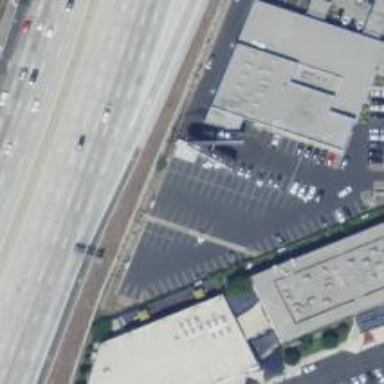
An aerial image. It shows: Retail building.